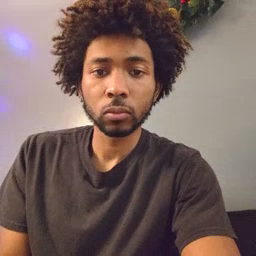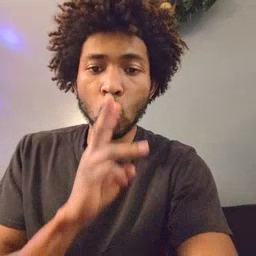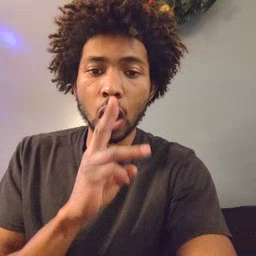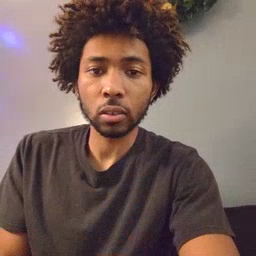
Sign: water